Interaction volume radius: 10 \u00c5
Interaction volume height: 20 \u00c5
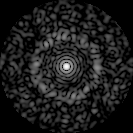
Disorder parameter: 0.8554